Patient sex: F
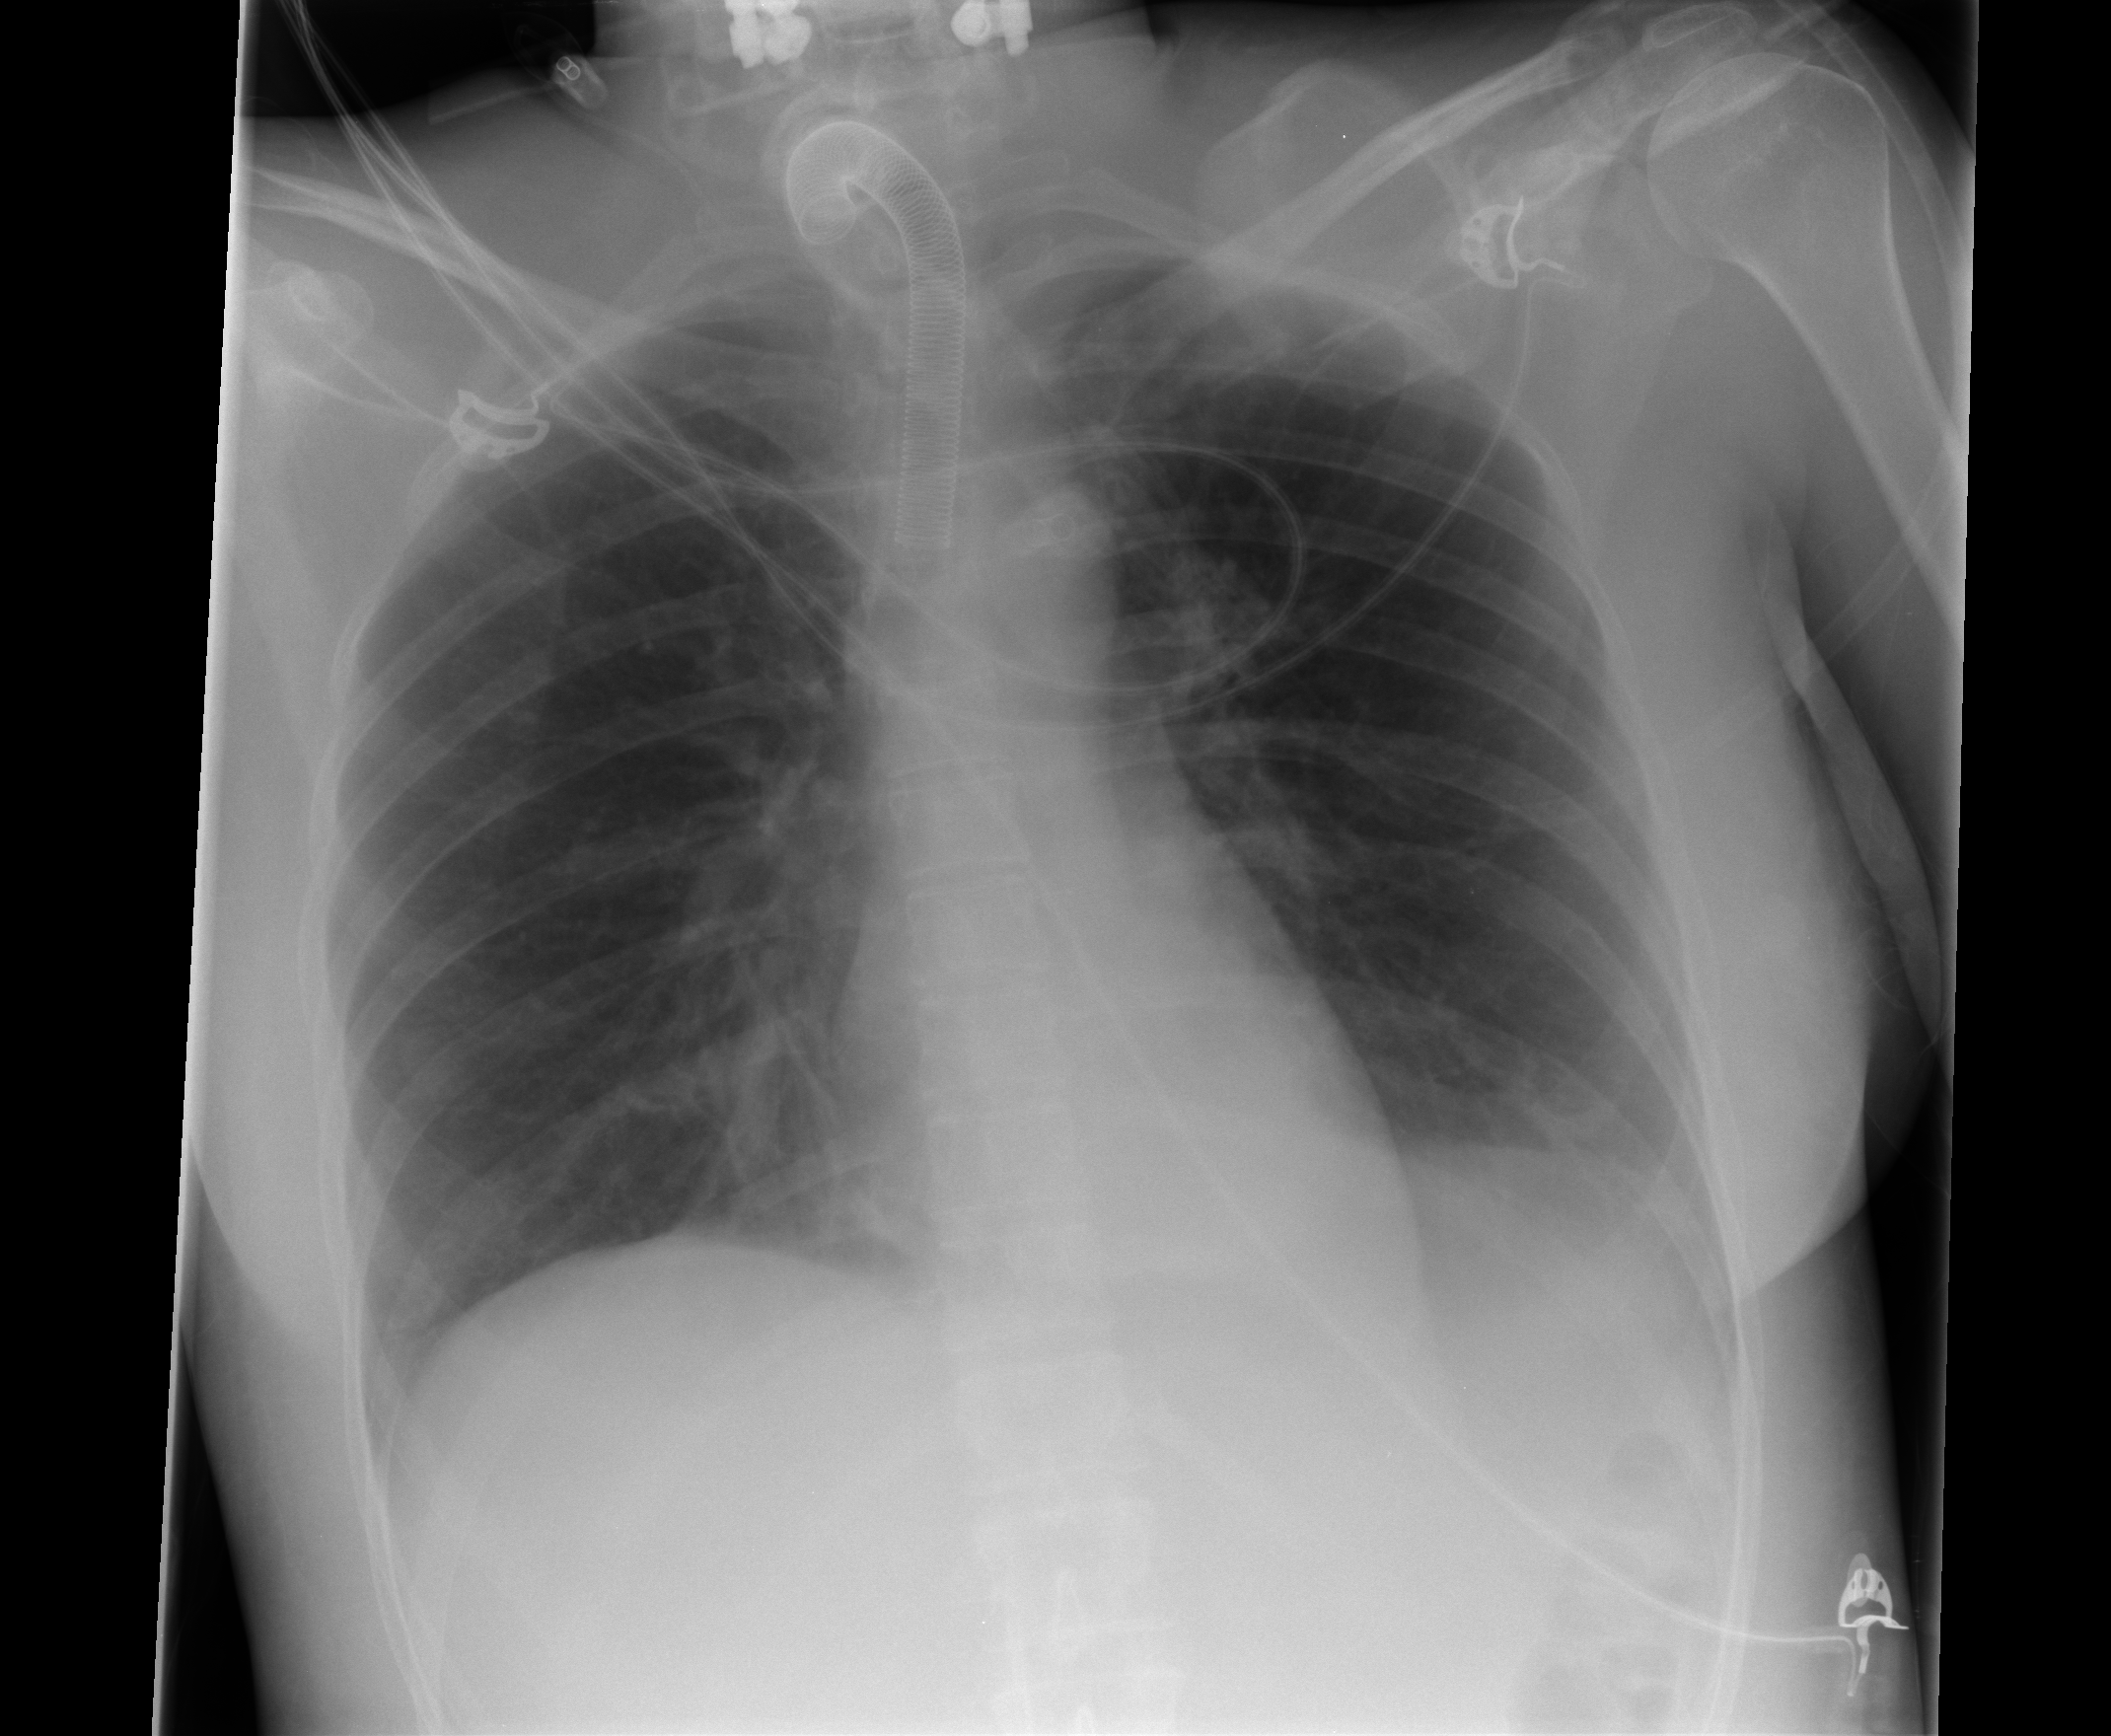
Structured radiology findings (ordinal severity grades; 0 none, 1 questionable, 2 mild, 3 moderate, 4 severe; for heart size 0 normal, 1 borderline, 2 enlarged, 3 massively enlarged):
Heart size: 0
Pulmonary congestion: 0
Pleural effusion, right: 0
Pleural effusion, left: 2
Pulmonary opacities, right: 0
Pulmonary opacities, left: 0
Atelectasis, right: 0
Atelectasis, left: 0